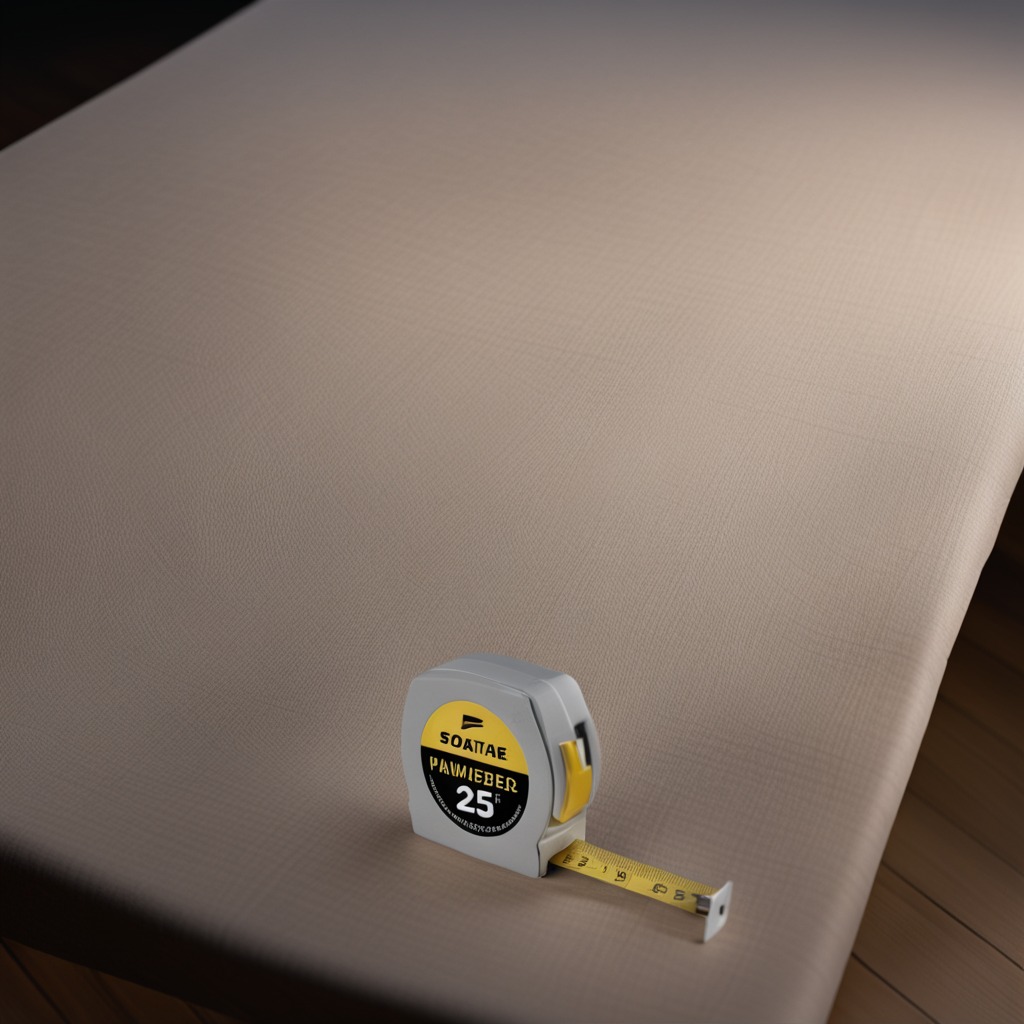
A measuring tape is lying on the wooden table.